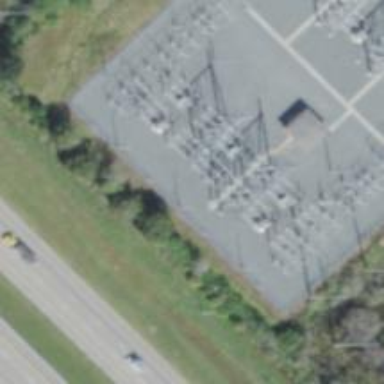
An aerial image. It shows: Switch for power supply.